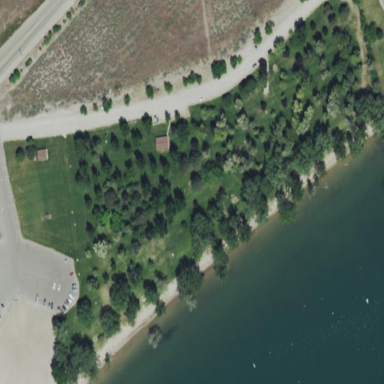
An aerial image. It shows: Lovely park for leisure and relaxation.